Aerial crown-view tile of a tropical tree (Barro Colorado Island, Panama), acquired 20241216:
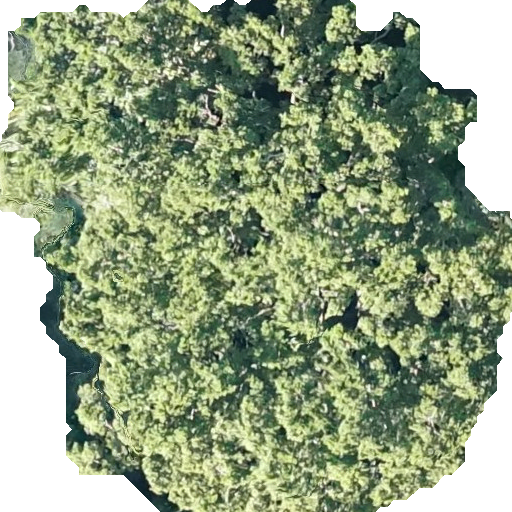
Species: Brosimum alicastrum
GBIF accepted scientific name: Brosimum alicastrum
Crown area: 320.325 m²